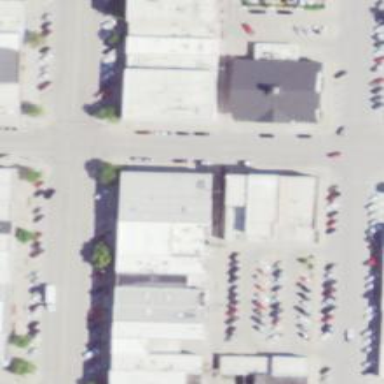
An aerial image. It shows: Alleyway designated as service road.